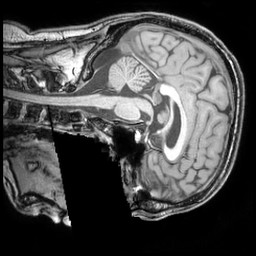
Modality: T1w
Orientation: sagittal
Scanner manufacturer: philips
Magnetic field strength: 3 T
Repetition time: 0.008092 s
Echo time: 0.003707 s